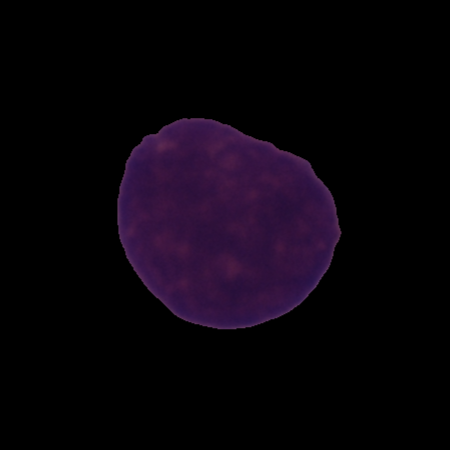
Label: cancer